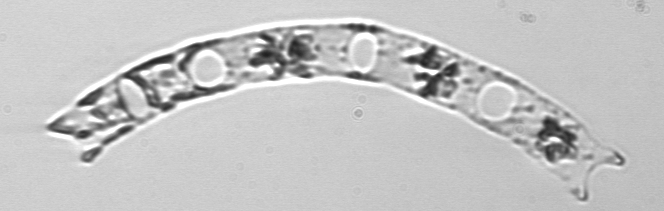
Label: Eucampia